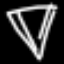
Label: diamond